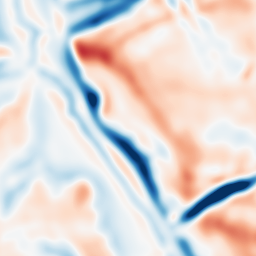
Category: multiscale
Decomposition family: dog
Decomposition parameters: sigma_low: 5
sigma_high: 10
Upsampling method: lanczos
Upsampling parameters: scale: 8
Upsampling scale: 8